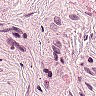
Metastatic tissue present: no